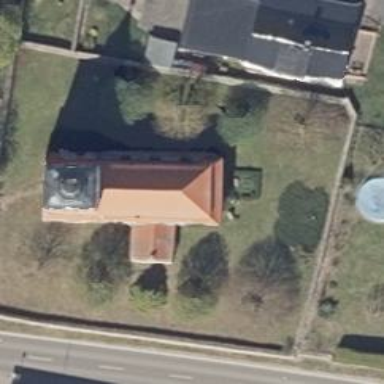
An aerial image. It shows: Church which is place of worship.